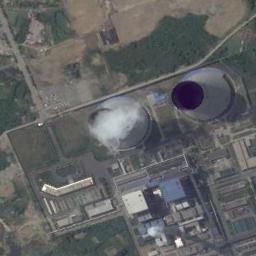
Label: thermal_power_station